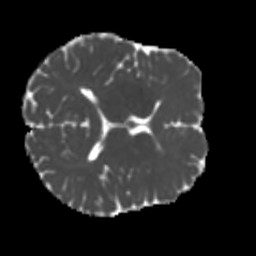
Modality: MD
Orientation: axial
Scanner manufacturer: siemens
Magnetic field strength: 3 T
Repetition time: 4 s
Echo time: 0.0594 s